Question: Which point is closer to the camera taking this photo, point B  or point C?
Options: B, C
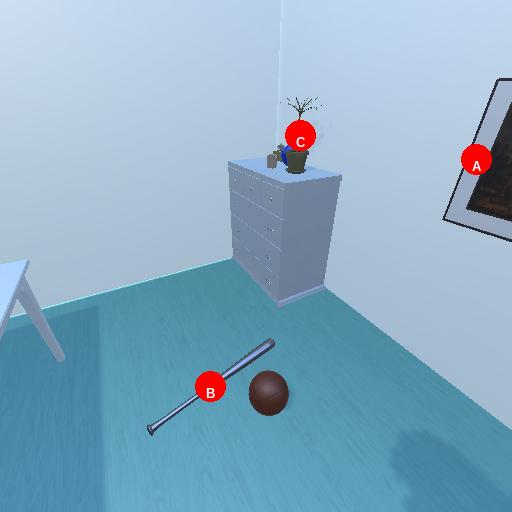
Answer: B